Question: I want to add a 'Tabsheet' dynamically to a 'PageControl' when a client connected to my 'IdCmdTCPServer' same as this code:
'''
procedure TForm1.IdCmdTCPServer1Connect(AContext: TIdContext);
var
ATabSheet: TTabSheet;
begin
ATabSheet := TTabSheet.Create(PageControl1);
ATabSheet.PageControl := PageControl1;
ATabSheet.Caption := 'Hello!';
{...}
end;
'''
Its OK, but when closing application i will get EOSError with message: "System Error. Code: 1400. Invalid window handle".
I've been added this code block in a 'TButton''s 'OnClick' event, and application will close without any problem.
Is there any safer way to do this?
---
After <URL>'s help, I've Changed my methode this way:
'''
....
type
TMyThrd = class(TThread)
protected
procedure Execute; override;
end;
...
procedure TMyThrd.Execute;
begin
with TTabsheet.Create(Form1.PageControl1) do
PageControl := Form1.PageControl1;
end;
...
procedure TForm1.cmdAddTabCommand(ASender: TIdCommand);
begin
with TMyThrd.Create(True) do
begin
FreeOnTerminate := True;
Resume;
end;
end;
'''
And command test result:

but the mentioned problem is steel happening on application close!
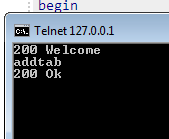
Answer: Your event handler, and therefore the VCL accessing code that it contains, executes on a thread other than the GUI thread. All code that accesses VCL objects must execute on the GUI thread. Hence, you will need to change your code to make sure that the VCL portions are marshalled on to the GUI thread.
Use TIdSync or TThread.Synchronize to marshal the VCL portions of your code onto the GUI thread. Remy gives an example of the former approach here: <URL>